Question: I have the following code on a standalone PHP file:
'''
$conn = mysql_connect("localhost", "", "");
mysql_select_db("name", $conn);
$result = mysql_fetch_array(mysql_query("SELECT EVENT_PRIVATE FROM events WHERE EVENT_ID = 68"));
var_dump($result);
'''
result is 'NULL'
However, if I copy the exact same query to phpMyAdmin, you can see that EVENT_PRIVATE has a value 1 in it.

I have only one db, so I'm definitely using the same db, also, if I select a different column, I can see the correct value.
I don't get it, do you?
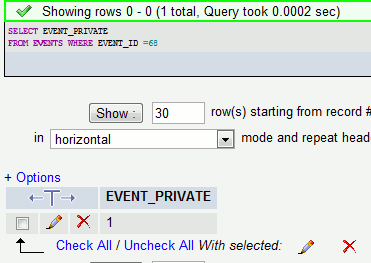
Answer: I've tried this on matching versions of PHP and MySQL, and it does seem to be something odd about the way the PHP "mysql" functions handle bit fields, or at least something I don't understand. And it certainly looks a bit like a bug. It works as I'd expect in the "mysqli" extension. Here's what I tried:
'''
<?php
// mysql:
$conn = mysql_connect('localhost', 'test', 'test');
mysql_select_db("test", $conn);
$result = mysql_fetch_array(mysql_query('SELECT EVENT_PRIVATE FROM test WHERE id = 2'));
var_dump($result);
/* Result:
array(2) {
[0]=>
string(1) ""
["EVENT_PRIVATE"]=>
string(1) ""
}
*/
// mysqli:
$mysqli = new mysqli('localhost', 'test', 'test', 'test');
$mysqli_result = $mysqli->query('SELECT EVENT_PRIVATE FROM test WHERE id = 2');
$result = $mysqli_result->fetch_array();
var_dump($result);
/* Result:
array(2) {
[0]=>
string(1) "1"
["EVENT_PRIVATE"]=>
string(1) "1"
}
*/
'''
EDIT: Aha!
The book <URL> value the result is a string but the contents are the binary value 0 or 1, not the ASCII value "0" or "1"'.
I was expecting BIT to be like the SQL Server "bit" data type, which is a single bit designed for storing a boolean true/false (0/1) value. However, in MySQL it's much more a bitfield -- unlike SQL Server, you can have a bit(8) field, for example, which is eight bits long. And MySQL has a specific "boolean" type instead for storing booleans.
I'm guessing this is the root of what's going on. Notice that what's coming back for the mysql result is a string(1) -- that's a one-character long string, an empty string, which would be string(0). If you look at the value of that single character:
'''
echo ord($result['EVENT_PRIVATE']);
1
'''
...then it's an ASCII 1!
So, I'd say what's happening is probably, oddly, by design. The mysql extension is being very literal about interpreting the bitfield, and giving you a string encoding the actual bits that are stored in the field in MySQL, at the bit level. The mysqli extension is being a bit friendlier, perhaps, and converting the value into a string representation of the bits.
I'll leave it to you to experiment with what happens if you grab a bit(8) set to <PHONE> using mysql and mysqli...